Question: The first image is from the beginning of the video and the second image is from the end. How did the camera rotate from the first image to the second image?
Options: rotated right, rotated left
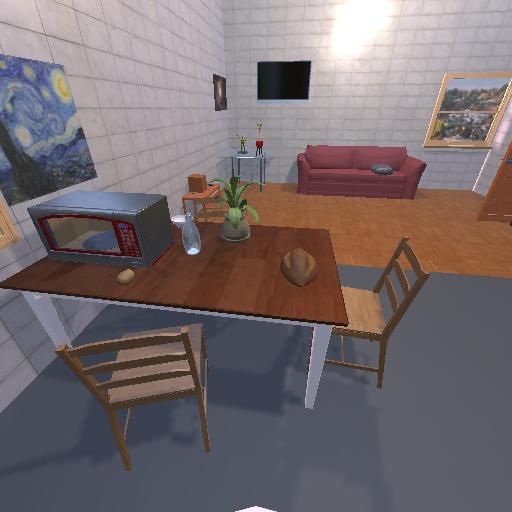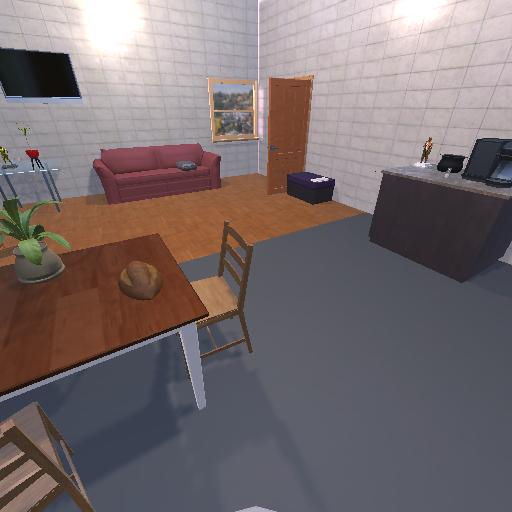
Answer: rotated right